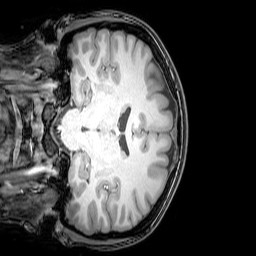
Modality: T1w
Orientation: coronal
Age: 21
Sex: female
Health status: healthy
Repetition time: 0.081 s
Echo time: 0.037 s